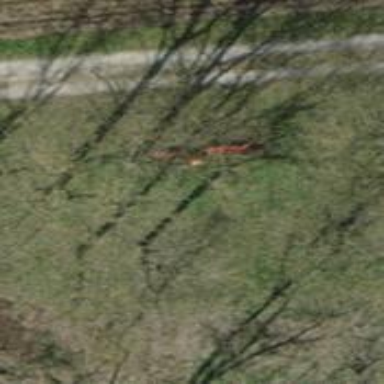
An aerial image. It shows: Red bench.